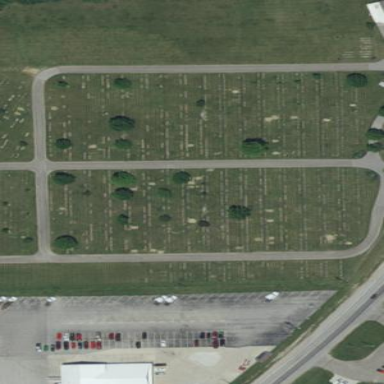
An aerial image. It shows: Cemetery.